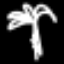
Label: palm tree